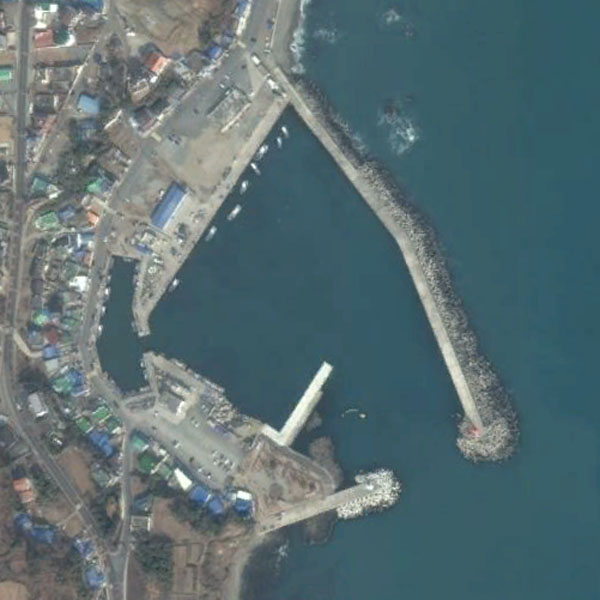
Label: Port